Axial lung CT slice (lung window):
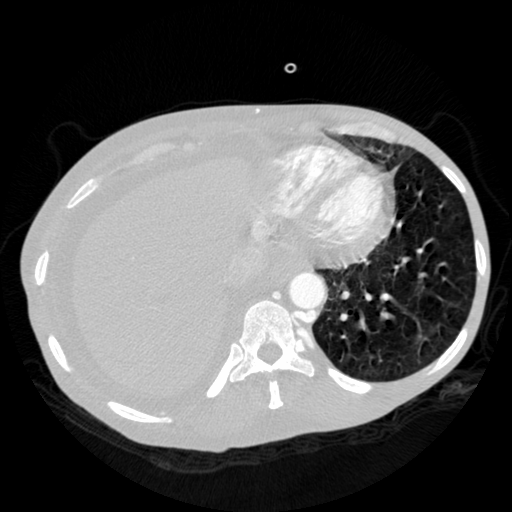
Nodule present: no